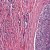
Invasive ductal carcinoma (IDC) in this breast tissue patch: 1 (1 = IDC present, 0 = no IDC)